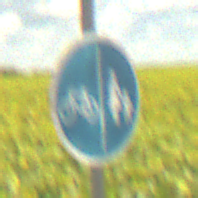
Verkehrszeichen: GetrennterRadUndGehwegRadwegLinks
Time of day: Midday
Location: Outdoor (RoadRail)
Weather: PartlyCloudy
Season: NotSpecified
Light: Natural